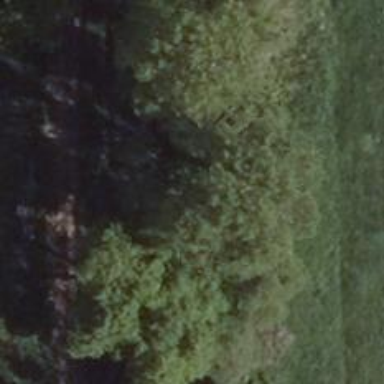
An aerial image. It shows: Row of trees in natural setting.